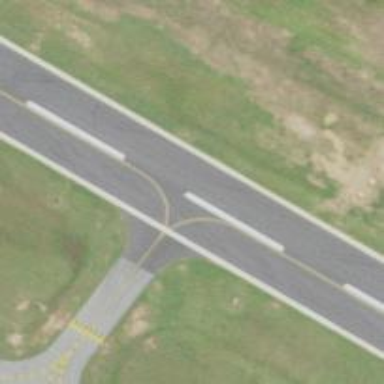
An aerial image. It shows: View of taxiway at the airport.